Interaction volume radius: 5 \u00c5
Interaction volume height: 20 \u00c5
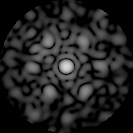
Disorder parameter: 0.7321